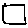
Label: square